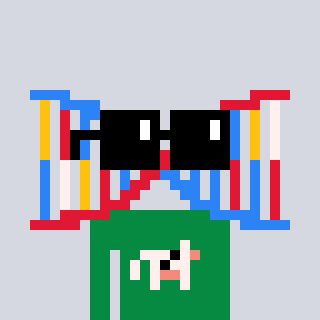
a pixel art character with square black sunglasses, a dna-shaped head and a green-colored body on a cool background